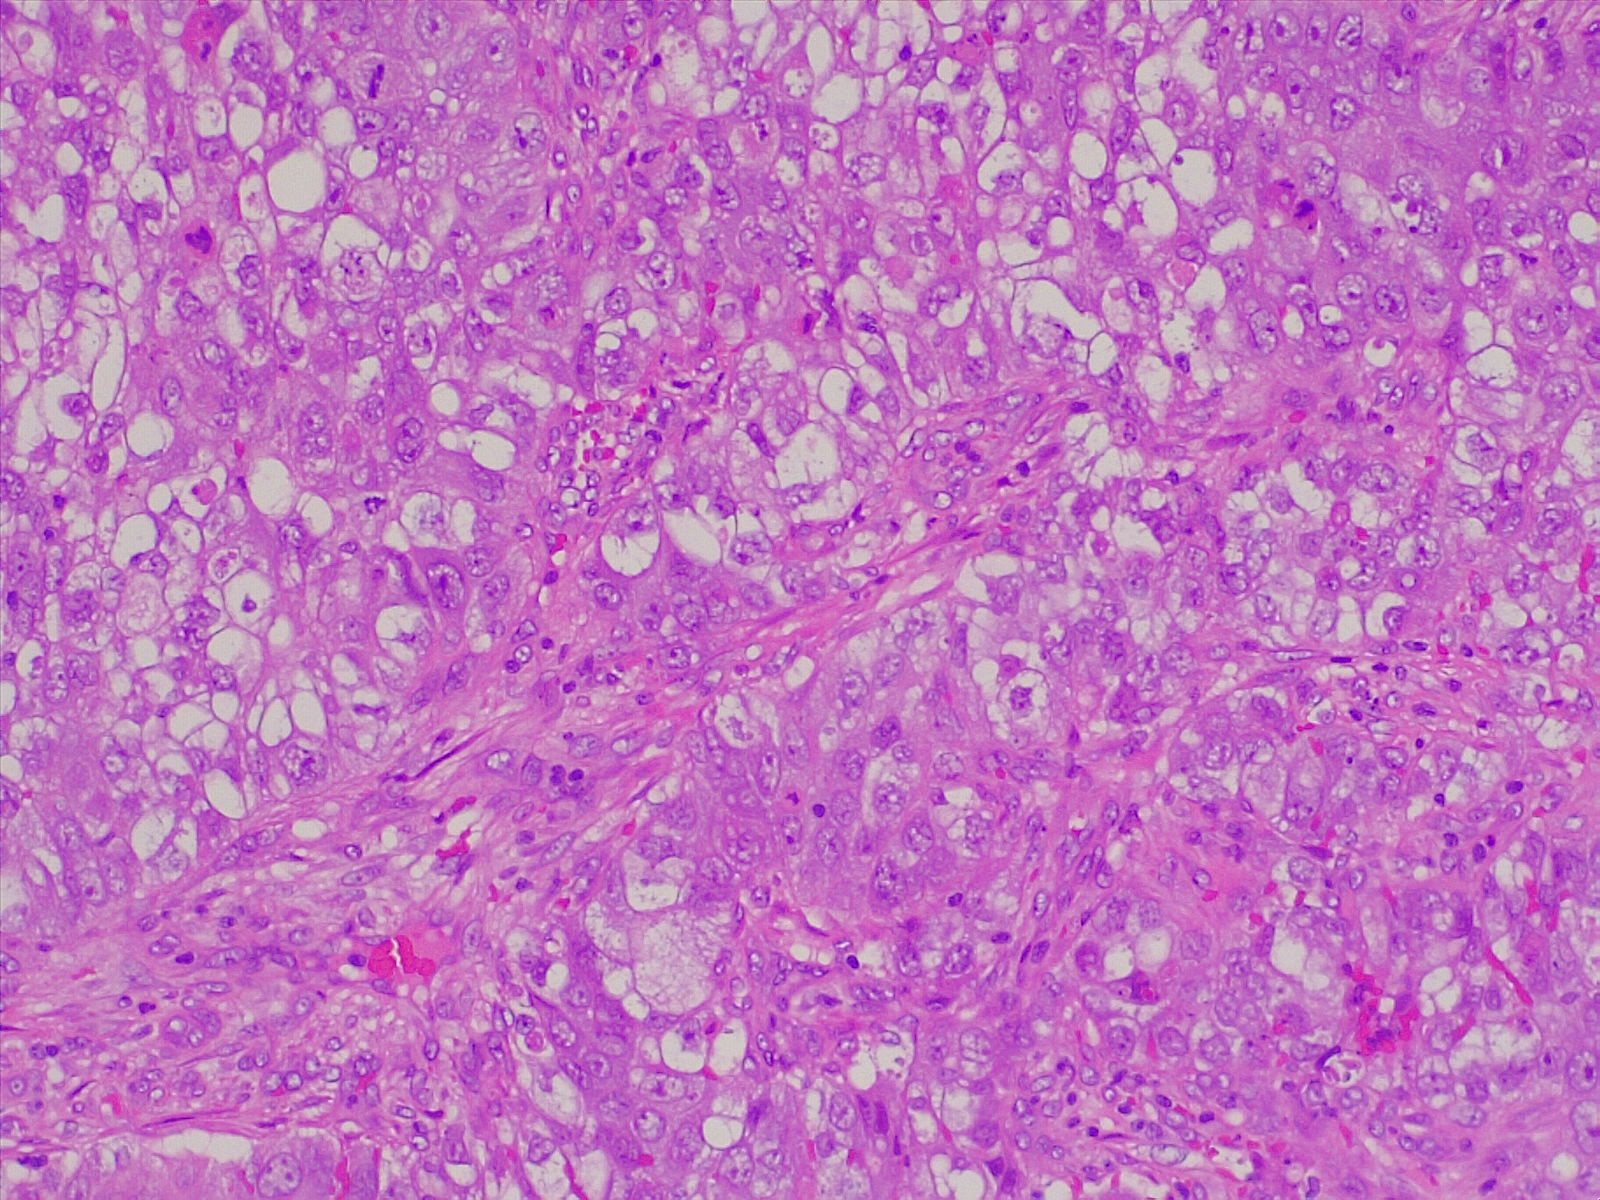
Label: lung adenocarcinoma, poorly differentiated